Question: >
<URL>
i want to get a sub-image (the one bounded by the red box below) from an image (Mat format). how do i do this?

here's my progress so far:
'''
include <opencv2/core/core.hpp>
#include <opencv2/highgui/highgui.hpp>
#include <opencv2/imgproc/imgproc.hpp>
using namespace std;
using namespace cv;
int main()
{
Mat imgray, thresh;
vector<vector<Point> >contours;
vector<Point> cnt;
vector<Vec4i> hierarchy;
Point leftmost;
Mat im = imread("igoy1.jpg");
cvtColor(im, imgray, COLOR_BGR2GRAY);
threshold(imgray, thresh, 127, 255, 0);
findContours(thresh, contours, hierarchy, RETR_TREE,CHAIN_APPROX_SIMPLE);
}
'''
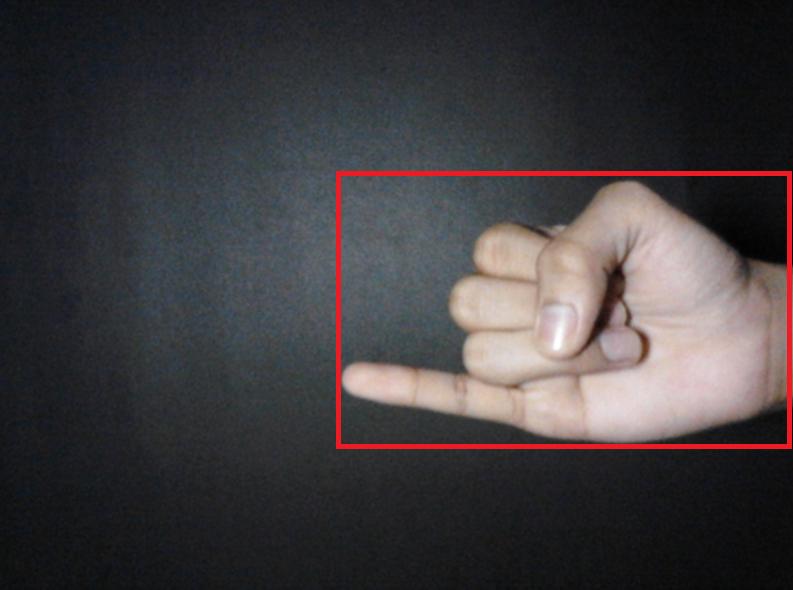
Answer: You can start picking a contour (in your case, the contour corresponding to the hand).
Then, you calculate the bounding rectangle for this contour.
Finally you make a new matrix header from it.
'''
int n=0;// Here you will need to define n differently (for instance pick the largest contour instead of the first one)
cv::Rect rect(contours[n]);
cv::Mat miniMat;
miniMat = imgray(rect);
'''
In this case, miniMat is a subregion of imgray. This means that if you modify the former, you also modify the latter. Use 'miniMat.copyTo(anotherMat)' to avoid this.
I hope it helped,
Good luck